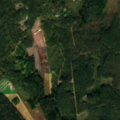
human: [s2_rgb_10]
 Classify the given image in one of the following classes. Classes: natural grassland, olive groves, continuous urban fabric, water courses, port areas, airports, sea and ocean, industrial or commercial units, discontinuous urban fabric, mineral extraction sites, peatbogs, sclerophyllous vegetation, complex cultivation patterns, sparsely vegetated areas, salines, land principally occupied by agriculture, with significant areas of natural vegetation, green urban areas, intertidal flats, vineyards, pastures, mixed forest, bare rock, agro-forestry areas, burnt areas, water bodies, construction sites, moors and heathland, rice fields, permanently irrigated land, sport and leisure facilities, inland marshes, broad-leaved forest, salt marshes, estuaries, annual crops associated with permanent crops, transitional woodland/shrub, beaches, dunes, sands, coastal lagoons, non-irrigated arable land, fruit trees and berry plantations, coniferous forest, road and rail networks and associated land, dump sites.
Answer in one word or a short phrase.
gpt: non-irrigated arable land, coniferous forest, mixed forest, transitional woodland/shrub